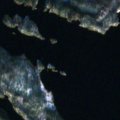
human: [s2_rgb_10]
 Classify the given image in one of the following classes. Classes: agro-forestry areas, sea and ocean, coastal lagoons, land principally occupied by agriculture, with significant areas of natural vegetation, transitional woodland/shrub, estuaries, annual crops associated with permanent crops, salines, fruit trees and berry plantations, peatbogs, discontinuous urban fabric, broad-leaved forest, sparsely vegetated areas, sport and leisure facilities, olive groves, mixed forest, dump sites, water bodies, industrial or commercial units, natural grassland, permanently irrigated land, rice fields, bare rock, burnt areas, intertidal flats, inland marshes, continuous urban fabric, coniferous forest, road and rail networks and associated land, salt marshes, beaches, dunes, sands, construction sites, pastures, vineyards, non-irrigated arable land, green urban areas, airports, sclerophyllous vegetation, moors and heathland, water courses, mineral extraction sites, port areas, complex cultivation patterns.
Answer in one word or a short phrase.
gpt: coniferous forest, mixed forest, water bodies